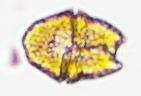
Label: Akashiwo